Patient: sex F, age 46
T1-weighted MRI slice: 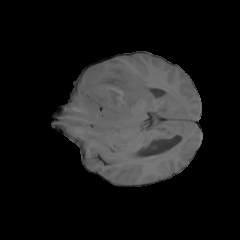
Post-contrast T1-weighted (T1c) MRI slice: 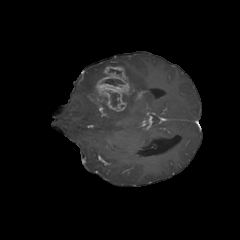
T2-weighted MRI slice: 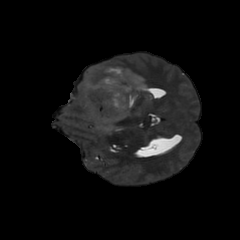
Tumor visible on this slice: yes
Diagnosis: Glioblastoma, IDH-wildtype
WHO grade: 4